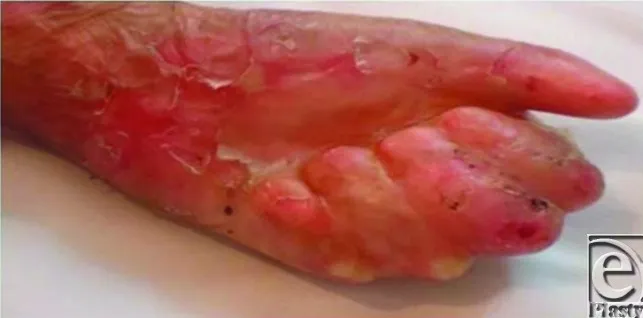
Pseudosyndactyly hand of the 12 years old child, which is nearly always associated to Hallopeau-Siemens type of epidermolysis bullosa.
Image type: medical_photograph (skin_photograph)